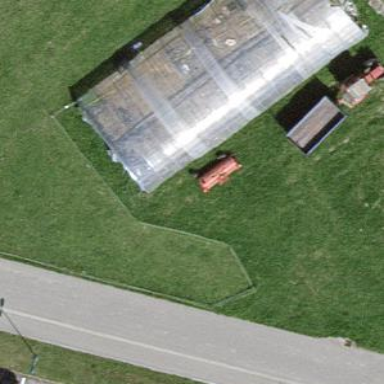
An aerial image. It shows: Greenhouse.